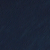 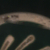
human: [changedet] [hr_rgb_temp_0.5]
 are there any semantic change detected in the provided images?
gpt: Some elongated artificial islands are present in the sea.